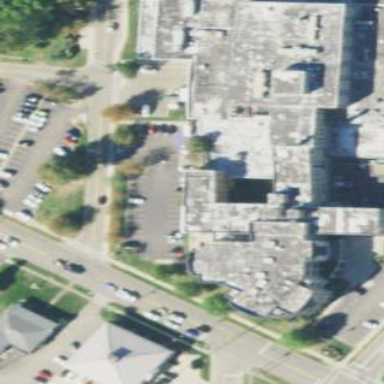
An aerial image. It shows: Hospital building.